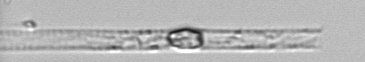
Label: Dactyliosolen_blavyanus